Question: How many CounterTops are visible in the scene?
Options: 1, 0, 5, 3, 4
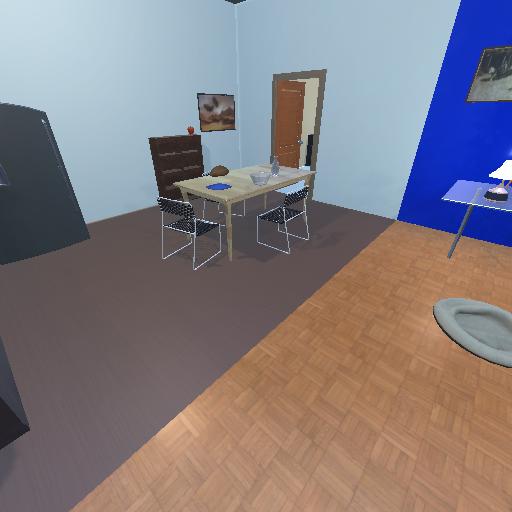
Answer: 1